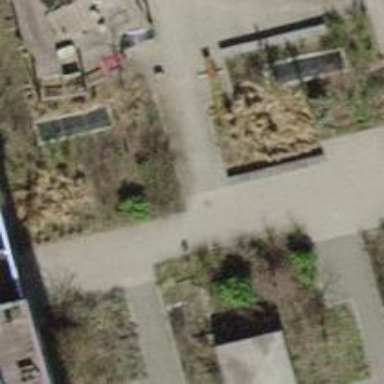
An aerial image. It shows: Path made of concrete plates.